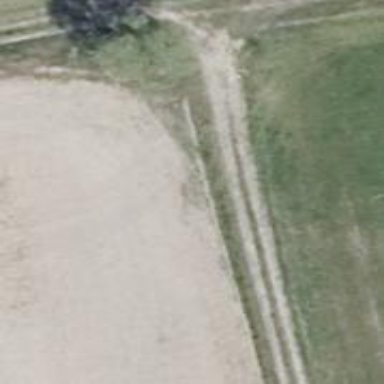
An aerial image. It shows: Track with grade3 tracktype.